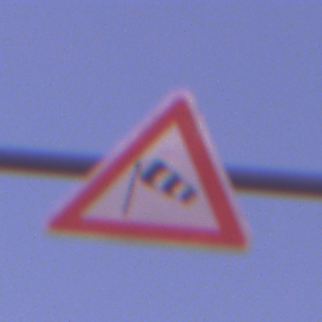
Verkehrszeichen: SeitenwindVonLinks
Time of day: Dawn
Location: Outdoor (Nature)
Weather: PartlyCloudy
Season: NotSpecified
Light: Natural